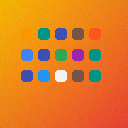
Screen state: on